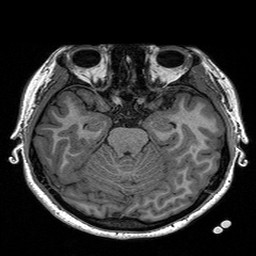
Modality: T1w
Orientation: coronal
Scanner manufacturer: siemens
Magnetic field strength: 3 T